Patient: sex M, age 47
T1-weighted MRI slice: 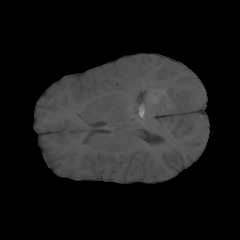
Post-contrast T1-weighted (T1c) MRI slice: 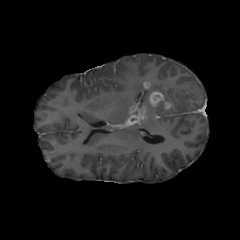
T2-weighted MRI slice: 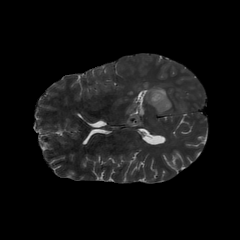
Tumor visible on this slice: yes
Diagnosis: Glioblastoma, IDH-wildtype
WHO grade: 4